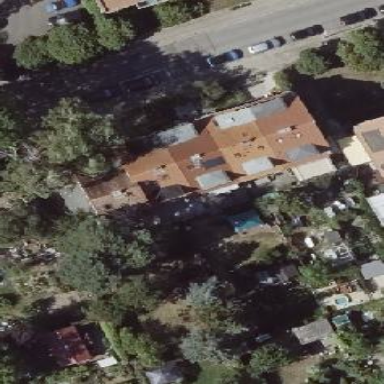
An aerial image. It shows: Terrace building with gabled roof.